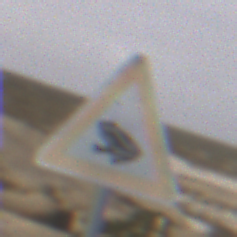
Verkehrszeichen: AmphibienwanderungRechts
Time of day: Midday
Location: Outdoor (Nature)
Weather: PartlyCloudy
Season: NotSpecified
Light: Natural